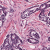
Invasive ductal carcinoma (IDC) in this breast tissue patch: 1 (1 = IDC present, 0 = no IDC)